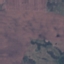
Label: Pasture